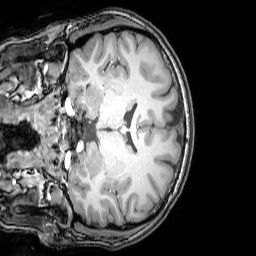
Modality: T1w
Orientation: coronal
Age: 24
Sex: male
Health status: healthy
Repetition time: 0.081 s
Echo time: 0.037 s